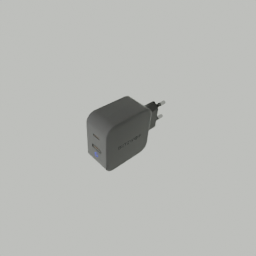
Label: electronics